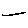
Label: line